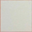
Piece: xx